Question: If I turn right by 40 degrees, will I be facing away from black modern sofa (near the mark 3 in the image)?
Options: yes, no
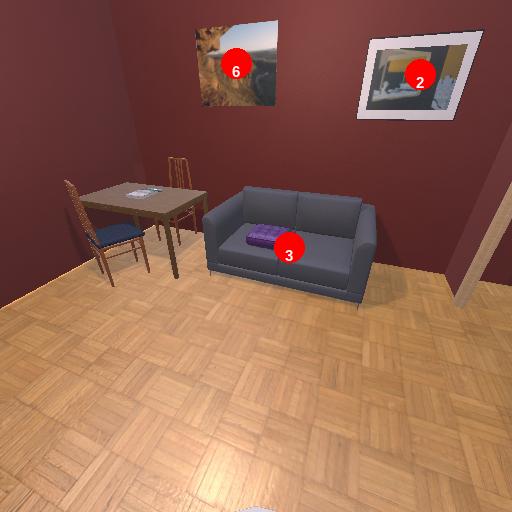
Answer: yes